Question: I have three columns in an Excel spreadsheet: name, type and amount. (I have more, but the others aren't relevant to this problem). Each row contains the name of a playing card, its type and the number of copies included in the deck as such:

In other cells outside this table, I have the total amount of cards. For example, the total amount of cards with the type "ranged".
'''
=COUNTIF(D2:D70; "*ranged*")
'''
What this shows me is only how many distinct cards there are with the type "ranged," but not how many cards with "ranged" would actually be included in the deck.
What I would like is a way to count the number of "ranged" cards. Meaning, the sum of the "amount" of all "ranged" cards.
In a for loop, this would be: If Type in row 2 = "ranged," add Amount in row 2 to the total, then repeat this operation for all rows.
I already did this with VBA, however, I have to update it manually. Also, I cannot have multiple different values in the "type" column, because x has to be 100% equal to the content of the cell in order to register it.
'''
Sub Cardtypetotal()
result = 0
x = InputBox("SortBy", "Enter_Info")
For i = 2 To 63
If Cells(i, 3).value = x Then
result = result + Cells(i, 5).value
End If
Next
ActiveCell.value = result
End Sub
'''
Is there a way to do this with excel formulas? Thank you.
I tried using:
'''
=SUMIF(E2:E63; D2:D63 = "*ranged*")
'''
But obviously, this counts nothing, as I need to compare individual cells, not arrays.
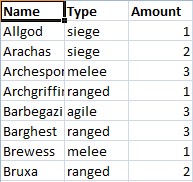
Answer: Most of your problems with the function could be solved by looking at the documentation of the 'SUMIFS' function <URL>.
Your sumifs statement above is using the wrong syntax. You should be using commas, not semicolons, your equal sign sould also be a comma, and you should not use an asterisk infront of "ranged". Then your formula would work just fine.
If the above image showed Columns A, B and C, it would be someting like this
'''
=SUMIFS(C:C,B:B,"ranged")
'''